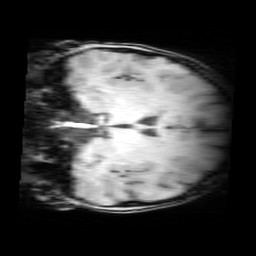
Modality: MP2RAGE
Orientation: coronal
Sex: male
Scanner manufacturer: siemens
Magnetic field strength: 3 T
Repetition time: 5 s
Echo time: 0.00368 s